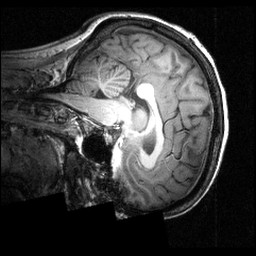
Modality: T1w
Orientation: sagittal
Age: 23
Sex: female
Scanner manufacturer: siemens
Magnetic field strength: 3.951 T
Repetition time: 1.5 s
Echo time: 0.00335 s